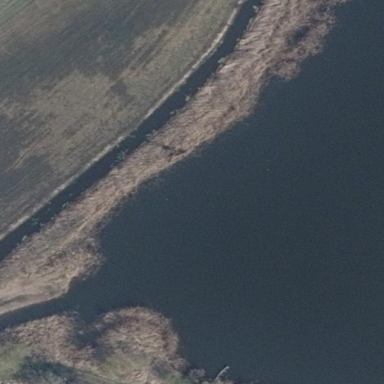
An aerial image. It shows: Reedbed in wetland area.